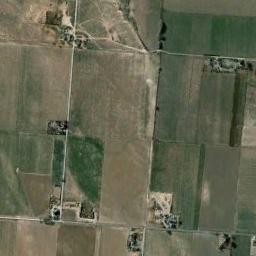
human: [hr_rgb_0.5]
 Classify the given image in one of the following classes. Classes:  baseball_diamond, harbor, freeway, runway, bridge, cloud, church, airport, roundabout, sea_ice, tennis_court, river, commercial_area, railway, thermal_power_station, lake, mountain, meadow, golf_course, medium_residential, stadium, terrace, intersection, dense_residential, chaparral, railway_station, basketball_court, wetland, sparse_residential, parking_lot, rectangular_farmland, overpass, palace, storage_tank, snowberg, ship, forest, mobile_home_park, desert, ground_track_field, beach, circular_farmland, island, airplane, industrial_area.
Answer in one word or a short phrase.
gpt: rectangular_farmland